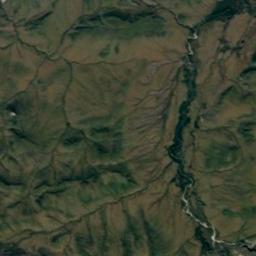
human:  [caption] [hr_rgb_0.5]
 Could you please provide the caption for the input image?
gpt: The folded mountain is covered with some vegetation and a river goes through the mountain .

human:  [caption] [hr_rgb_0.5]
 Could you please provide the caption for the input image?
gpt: Eighty percent of the area on this mountain is covered by vegetation .

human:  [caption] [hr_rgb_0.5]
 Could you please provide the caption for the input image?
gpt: The mountains are winding and undulating .

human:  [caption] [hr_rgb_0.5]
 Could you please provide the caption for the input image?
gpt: The mountain is full of green plants .

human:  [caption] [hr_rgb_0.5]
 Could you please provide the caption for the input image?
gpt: There are some ravines on the brown mountain .